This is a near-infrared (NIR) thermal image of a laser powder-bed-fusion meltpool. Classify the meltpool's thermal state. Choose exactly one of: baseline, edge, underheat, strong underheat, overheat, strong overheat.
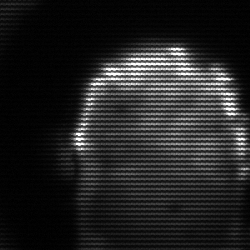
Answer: baseline